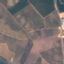
Label: PermanentCrop